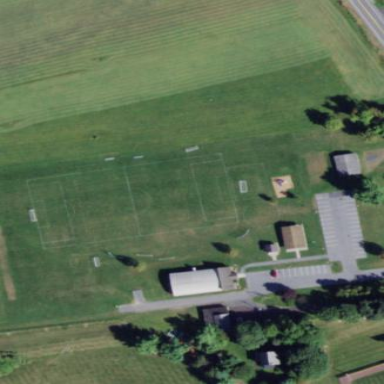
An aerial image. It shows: Soccer pitch for outdoor sports and leisure activities.